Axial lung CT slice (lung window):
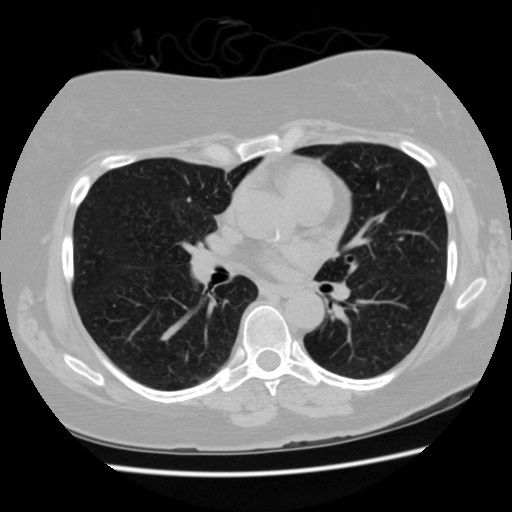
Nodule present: no